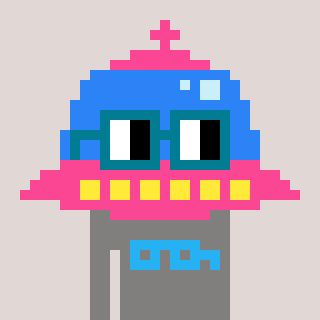
a pixel art character with square dark green glasses, a ufo-shaped head and a bluegrey-colored body on a warm background